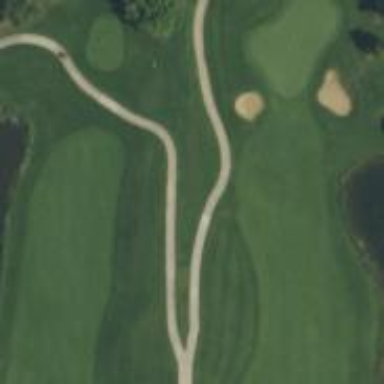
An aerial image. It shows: Track road commonly used as golf cartpath.